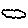
Label: cloud